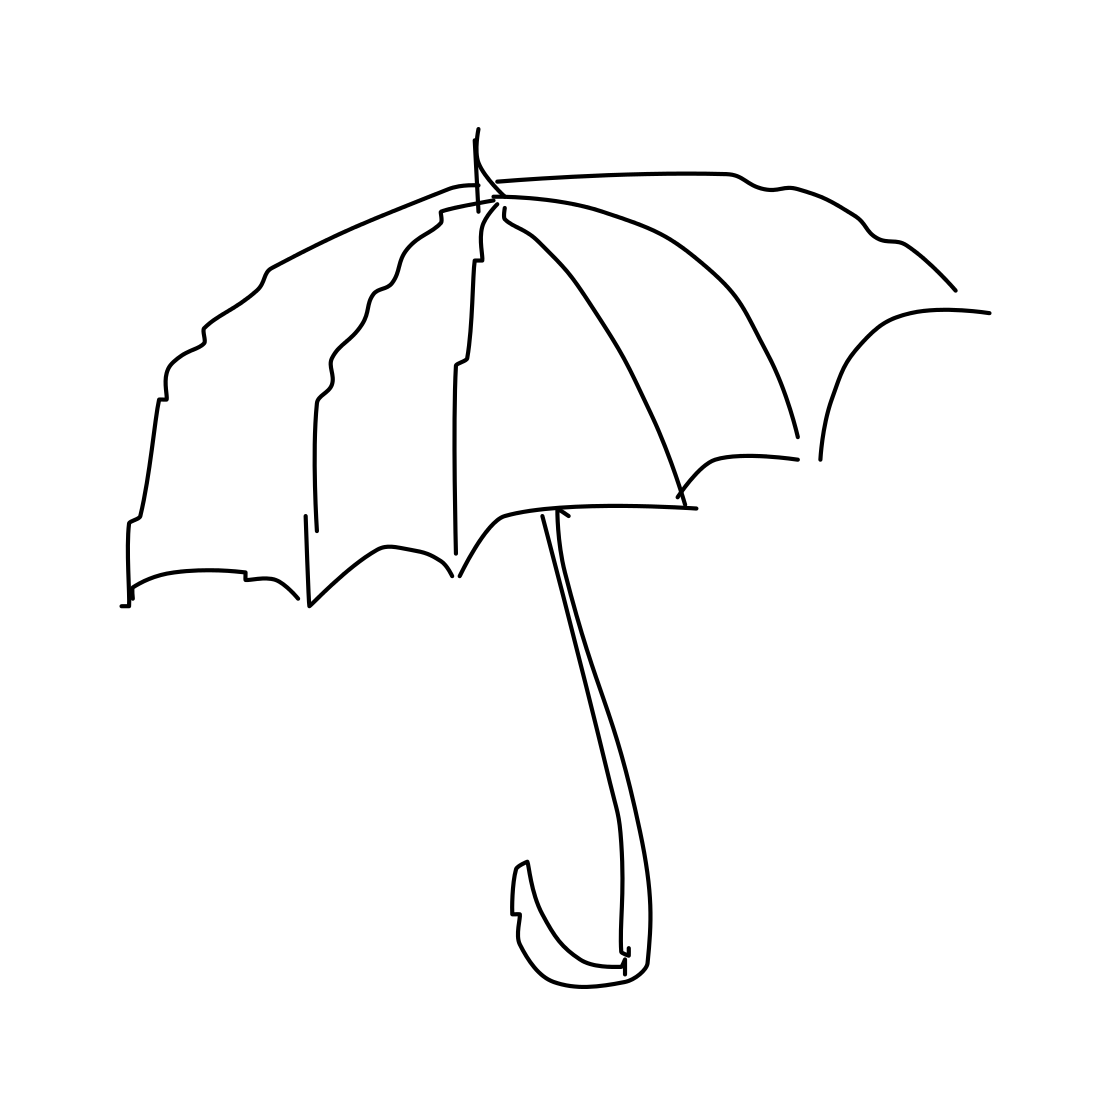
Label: umbrella